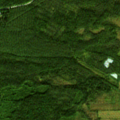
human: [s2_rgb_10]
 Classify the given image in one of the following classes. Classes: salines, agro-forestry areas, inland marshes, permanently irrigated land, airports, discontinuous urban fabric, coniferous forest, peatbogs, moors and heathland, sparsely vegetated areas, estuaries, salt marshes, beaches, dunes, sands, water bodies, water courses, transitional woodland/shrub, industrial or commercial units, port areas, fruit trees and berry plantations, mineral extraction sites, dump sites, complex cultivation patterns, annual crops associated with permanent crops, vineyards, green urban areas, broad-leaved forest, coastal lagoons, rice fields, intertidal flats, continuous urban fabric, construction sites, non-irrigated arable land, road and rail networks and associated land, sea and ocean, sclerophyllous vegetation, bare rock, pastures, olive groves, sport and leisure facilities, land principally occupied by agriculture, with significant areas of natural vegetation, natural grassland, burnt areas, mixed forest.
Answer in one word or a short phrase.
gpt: coniferous forest, mixed forest